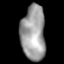
Tissue: lung
Cell type: Epithelial cells
Senescence score: 0.05621
Nuclear area (px): 1318
Mean DAPI intensity: 156.509